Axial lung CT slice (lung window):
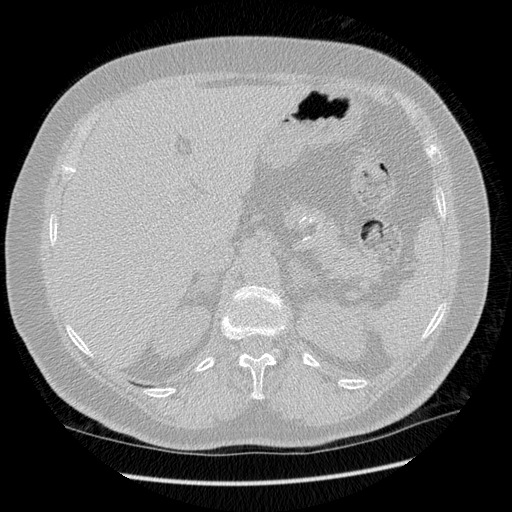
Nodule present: no